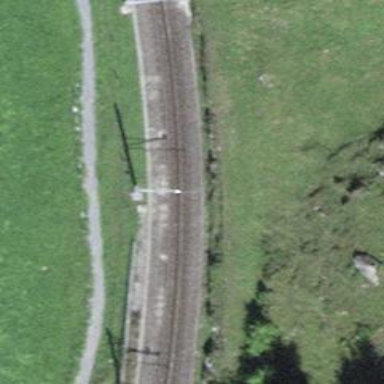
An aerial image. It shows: Narrow-gauge railway with single track. The railway is electrified with contact line.